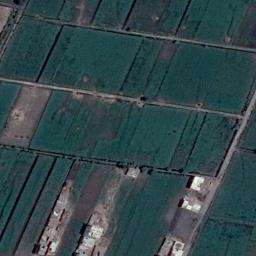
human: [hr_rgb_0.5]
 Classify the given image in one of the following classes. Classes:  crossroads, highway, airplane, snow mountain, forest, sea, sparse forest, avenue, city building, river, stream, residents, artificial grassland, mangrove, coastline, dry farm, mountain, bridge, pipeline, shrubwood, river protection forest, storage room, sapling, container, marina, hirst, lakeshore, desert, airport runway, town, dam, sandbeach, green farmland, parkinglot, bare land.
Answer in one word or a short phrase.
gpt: green farmland